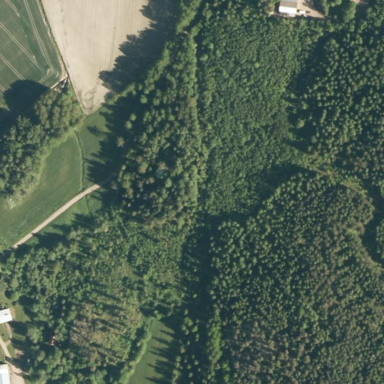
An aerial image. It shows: Scrub area designated for logging.